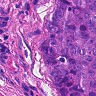
Metastatic tissue present: yes